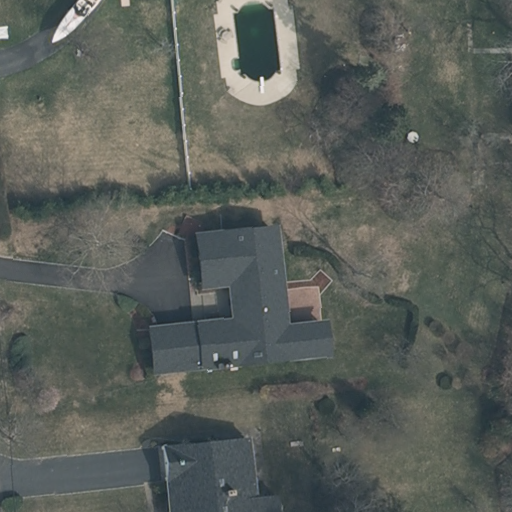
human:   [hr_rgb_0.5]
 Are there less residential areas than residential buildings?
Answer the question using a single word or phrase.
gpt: yes

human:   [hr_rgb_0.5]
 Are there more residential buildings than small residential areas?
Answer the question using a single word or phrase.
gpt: yes

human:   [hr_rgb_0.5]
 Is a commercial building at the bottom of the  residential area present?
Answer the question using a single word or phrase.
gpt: no

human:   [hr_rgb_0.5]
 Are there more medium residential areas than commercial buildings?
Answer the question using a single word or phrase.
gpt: no

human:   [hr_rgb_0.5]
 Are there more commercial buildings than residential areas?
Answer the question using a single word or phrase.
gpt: no

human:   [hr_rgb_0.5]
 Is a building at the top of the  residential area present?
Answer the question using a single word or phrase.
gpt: yes

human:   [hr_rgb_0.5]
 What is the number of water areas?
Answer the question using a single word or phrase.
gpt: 0

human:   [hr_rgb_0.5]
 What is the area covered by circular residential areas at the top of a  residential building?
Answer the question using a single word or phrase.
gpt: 0m2

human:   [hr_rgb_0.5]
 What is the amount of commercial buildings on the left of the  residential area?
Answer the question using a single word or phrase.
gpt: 0

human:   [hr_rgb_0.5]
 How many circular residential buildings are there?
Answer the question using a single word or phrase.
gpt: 0

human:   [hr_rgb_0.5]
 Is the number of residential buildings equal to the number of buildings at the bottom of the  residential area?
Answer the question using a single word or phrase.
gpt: no

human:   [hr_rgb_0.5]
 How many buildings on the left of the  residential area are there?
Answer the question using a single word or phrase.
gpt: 0

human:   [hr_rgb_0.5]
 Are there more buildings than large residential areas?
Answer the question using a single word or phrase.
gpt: yes

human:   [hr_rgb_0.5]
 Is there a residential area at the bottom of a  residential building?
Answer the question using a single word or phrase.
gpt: yes

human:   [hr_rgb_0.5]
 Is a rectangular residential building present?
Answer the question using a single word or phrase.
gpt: no

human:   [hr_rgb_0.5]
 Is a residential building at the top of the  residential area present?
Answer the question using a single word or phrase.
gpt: yes

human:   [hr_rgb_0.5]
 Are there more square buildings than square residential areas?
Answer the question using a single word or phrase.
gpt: no

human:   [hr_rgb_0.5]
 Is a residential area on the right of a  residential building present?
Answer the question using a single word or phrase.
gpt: no

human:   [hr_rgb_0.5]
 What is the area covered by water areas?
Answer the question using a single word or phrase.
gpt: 0m2

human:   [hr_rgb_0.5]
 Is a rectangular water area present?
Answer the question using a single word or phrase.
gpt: no

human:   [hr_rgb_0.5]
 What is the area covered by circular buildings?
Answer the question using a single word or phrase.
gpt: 0m2

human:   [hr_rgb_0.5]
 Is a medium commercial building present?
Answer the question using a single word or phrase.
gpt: no

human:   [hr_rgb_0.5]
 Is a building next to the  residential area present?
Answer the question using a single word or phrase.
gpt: yes

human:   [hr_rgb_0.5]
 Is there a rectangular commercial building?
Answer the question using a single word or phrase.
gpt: no

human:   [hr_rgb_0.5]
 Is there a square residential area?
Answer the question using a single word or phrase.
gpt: no

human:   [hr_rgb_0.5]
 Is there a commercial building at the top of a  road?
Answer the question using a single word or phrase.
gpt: no

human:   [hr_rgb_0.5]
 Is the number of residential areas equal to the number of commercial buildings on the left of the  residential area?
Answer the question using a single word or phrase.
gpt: no

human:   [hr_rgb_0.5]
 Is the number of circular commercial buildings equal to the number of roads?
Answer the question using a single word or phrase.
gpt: yes

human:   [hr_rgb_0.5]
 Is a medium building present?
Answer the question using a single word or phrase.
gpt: yes

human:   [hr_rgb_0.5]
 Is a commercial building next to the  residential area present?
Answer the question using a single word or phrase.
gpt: no

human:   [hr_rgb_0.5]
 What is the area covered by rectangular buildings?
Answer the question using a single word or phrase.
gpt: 0m2

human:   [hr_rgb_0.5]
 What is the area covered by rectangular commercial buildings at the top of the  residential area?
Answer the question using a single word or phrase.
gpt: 0m2

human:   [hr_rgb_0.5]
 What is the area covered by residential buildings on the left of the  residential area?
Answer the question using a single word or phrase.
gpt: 0m2

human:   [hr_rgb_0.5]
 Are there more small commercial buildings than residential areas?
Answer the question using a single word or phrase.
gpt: no

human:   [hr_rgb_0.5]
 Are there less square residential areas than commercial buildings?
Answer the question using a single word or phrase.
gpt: no

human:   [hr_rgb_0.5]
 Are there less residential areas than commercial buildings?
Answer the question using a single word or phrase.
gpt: no